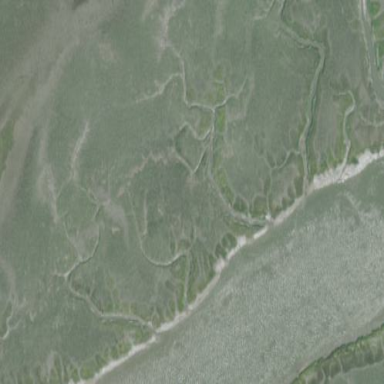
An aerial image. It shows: Tidal saltmarsh wetland area.